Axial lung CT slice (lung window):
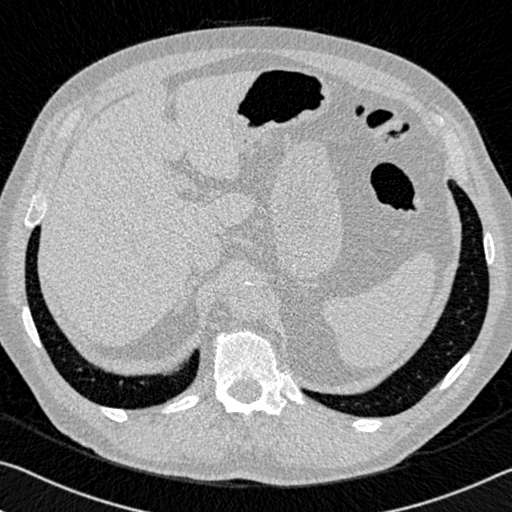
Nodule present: no